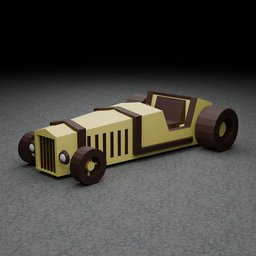
Label: mechanical